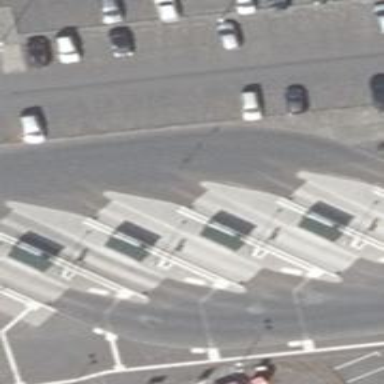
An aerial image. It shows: Asphalt road designated for service vehicles.